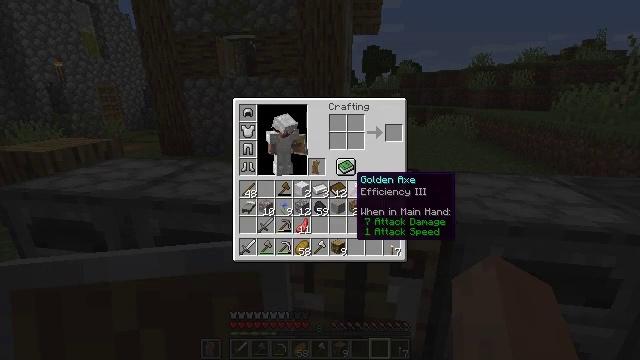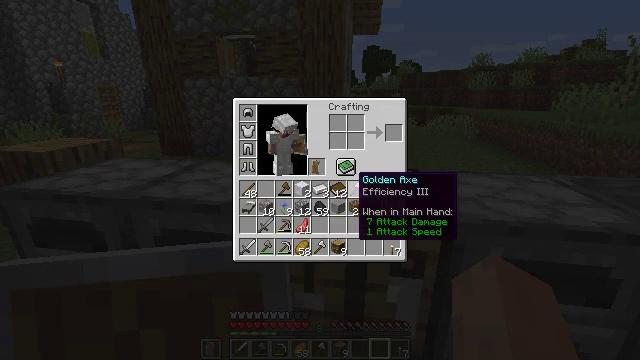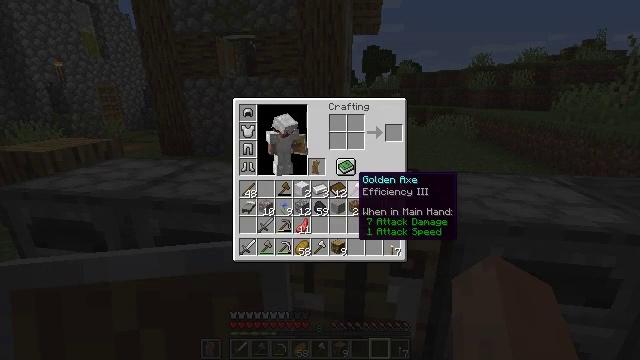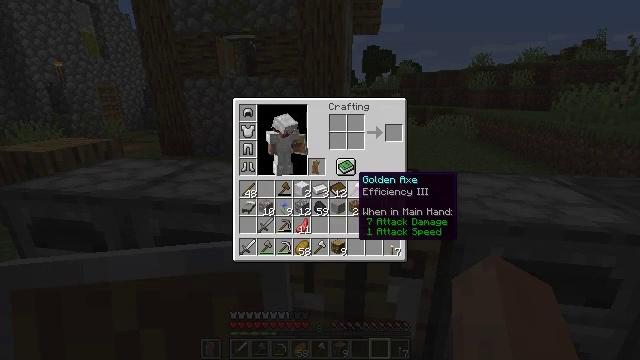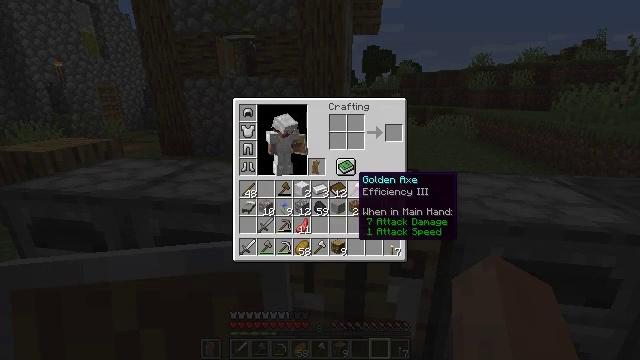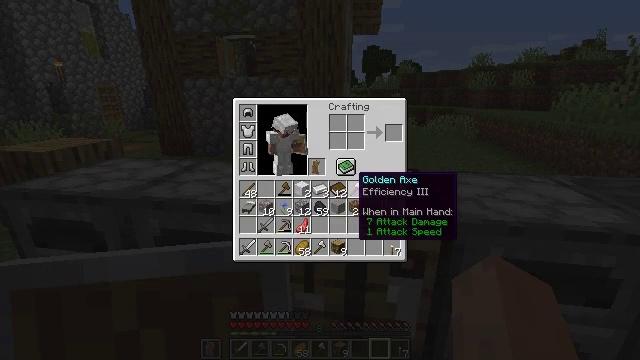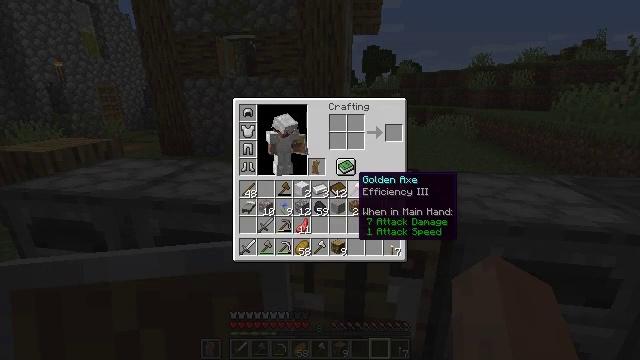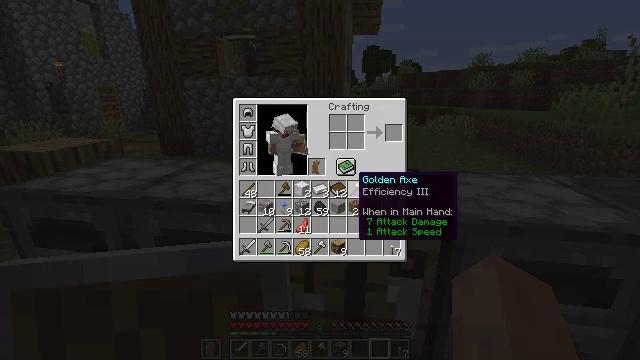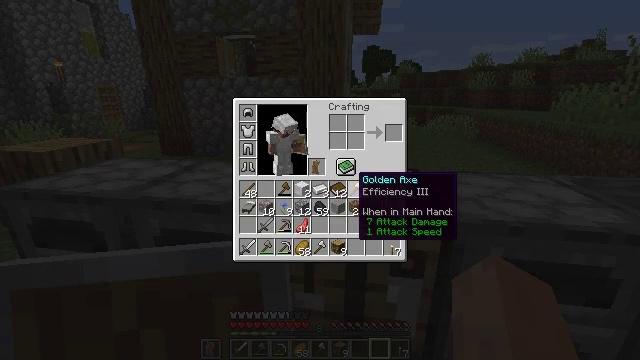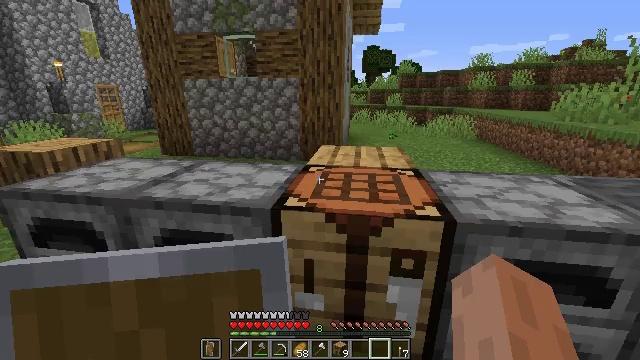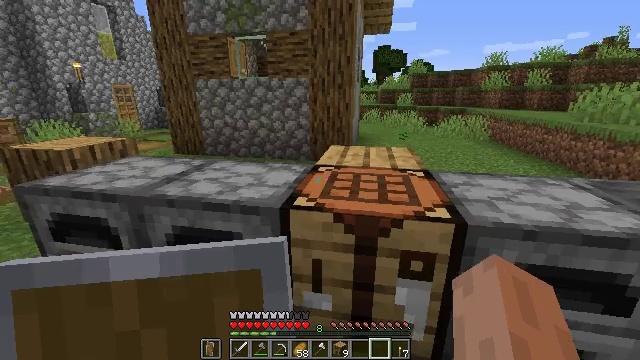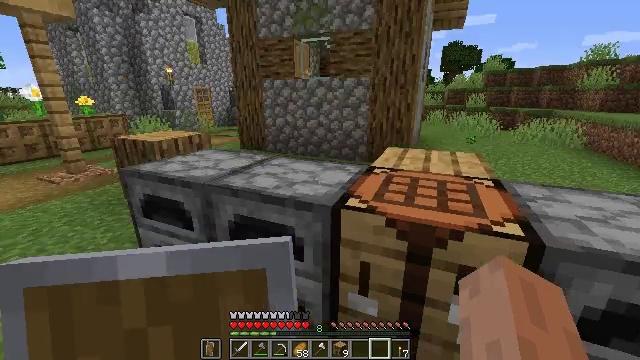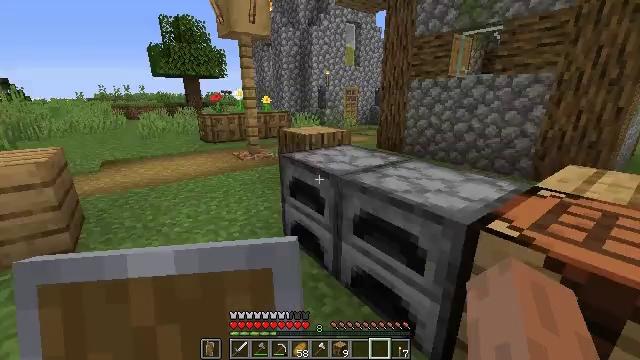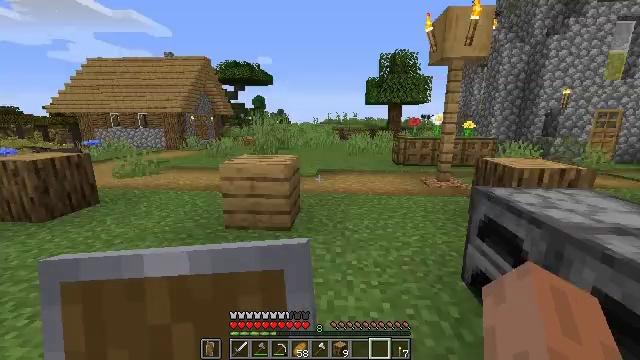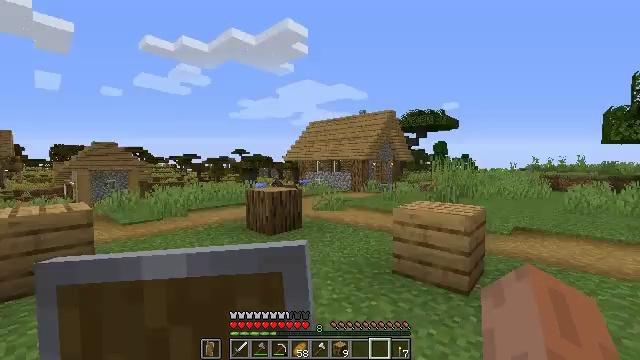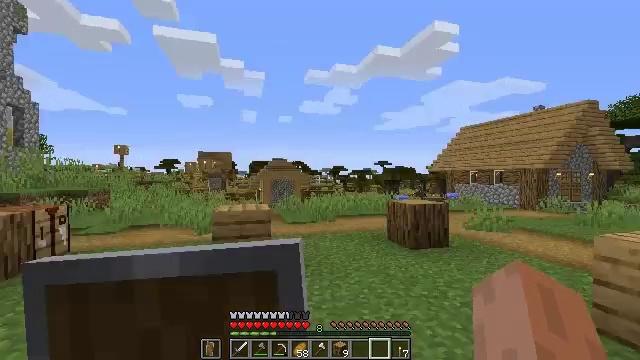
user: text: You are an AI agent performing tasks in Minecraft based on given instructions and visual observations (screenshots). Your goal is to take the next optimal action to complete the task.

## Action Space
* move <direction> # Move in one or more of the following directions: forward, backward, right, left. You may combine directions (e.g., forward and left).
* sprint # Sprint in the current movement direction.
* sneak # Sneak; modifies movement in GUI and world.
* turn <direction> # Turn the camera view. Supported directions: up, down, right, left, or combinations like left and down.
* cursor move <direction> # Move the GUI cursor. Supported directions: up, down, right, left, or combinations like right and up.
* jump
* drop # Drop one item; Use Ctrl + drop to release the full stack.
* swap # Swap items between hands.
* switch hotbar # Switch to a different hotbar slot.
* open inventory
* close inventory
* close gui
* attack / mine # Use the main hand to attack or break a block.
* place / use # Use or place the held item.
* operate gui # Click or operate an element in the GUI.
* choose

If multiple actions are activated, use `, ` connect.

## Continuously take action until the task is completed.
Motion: motion action
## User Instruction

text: Mine the oak log.
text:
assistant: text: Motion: no_op
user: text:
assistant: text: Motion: no_op
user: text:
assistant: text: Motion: no_op
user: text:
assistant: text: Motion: no_op
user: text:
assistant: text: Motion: no_op
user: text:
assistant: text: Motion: no_op
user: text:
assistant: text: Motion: no_op
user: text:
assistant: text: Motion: no_op
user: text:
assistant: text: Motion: close inventory
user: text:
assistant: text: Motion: turn left, close inventory
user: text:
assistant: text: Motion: turn left, close inventory
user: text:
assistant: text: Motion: turn left
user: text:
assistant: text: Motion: turn left and up
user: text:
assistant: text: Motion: turn left and up
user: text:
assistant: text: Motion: turn left and up
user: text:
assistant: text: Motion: turn left
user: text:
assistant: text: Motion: turn left and down
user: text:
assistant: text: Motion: no_op
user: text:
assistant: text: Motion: no_op
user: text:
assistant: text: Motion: no_op
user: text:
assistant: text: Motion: open inventory
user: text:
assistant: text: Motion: open inventory
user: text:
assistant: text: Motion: cursor move right and down
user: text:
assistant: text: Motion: cursor move right
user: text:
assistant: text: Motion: no_op
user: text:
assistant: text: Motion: no_op
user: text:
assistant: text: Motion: no_op
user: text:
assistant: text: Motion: no_op
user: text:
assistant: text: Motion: cursor move left and up
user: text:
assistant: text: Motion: cursor move left